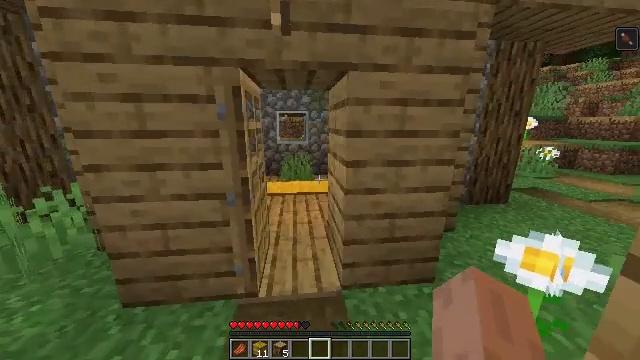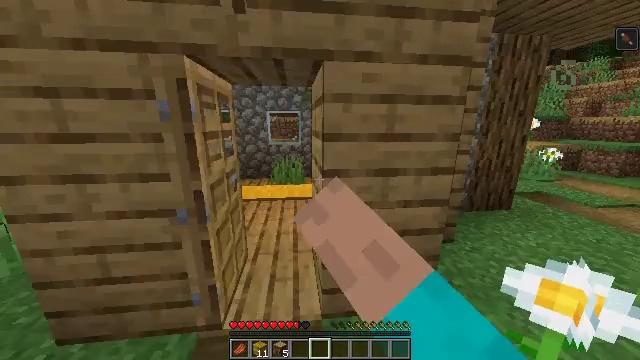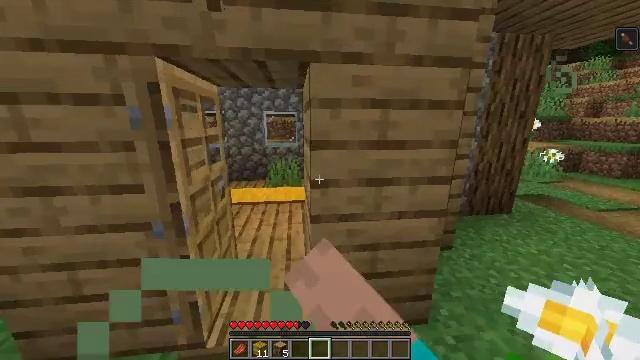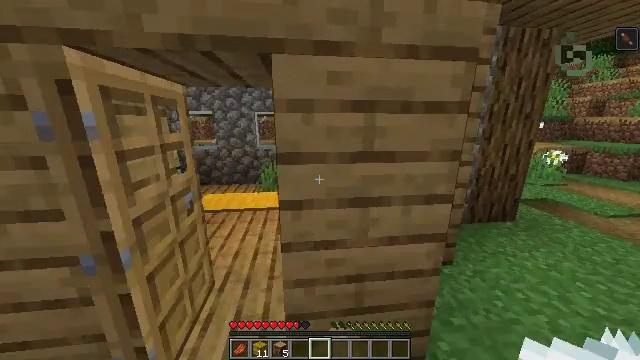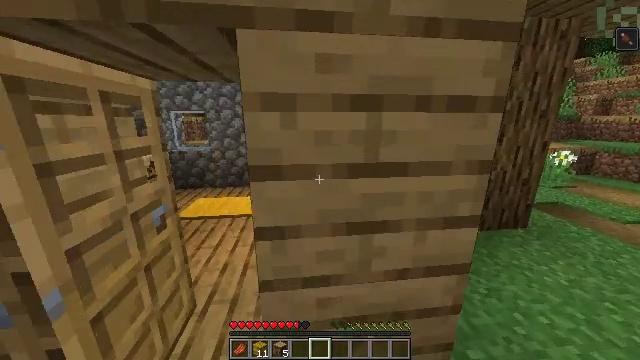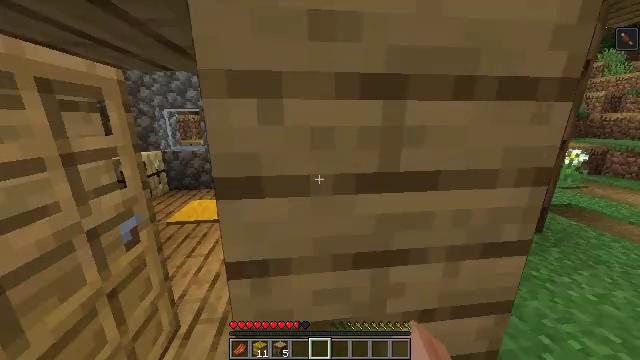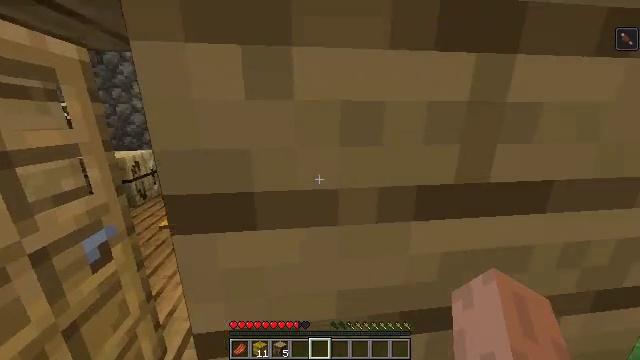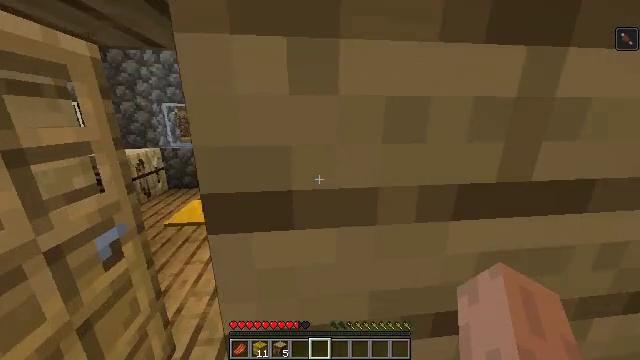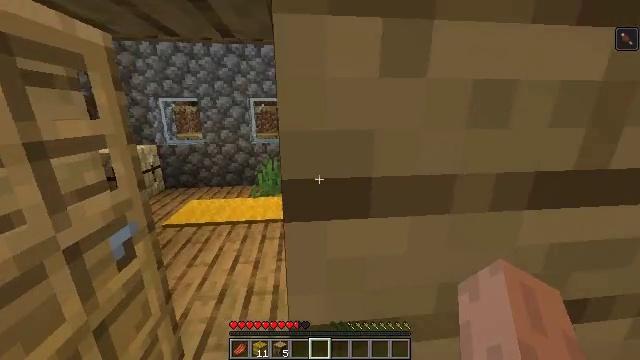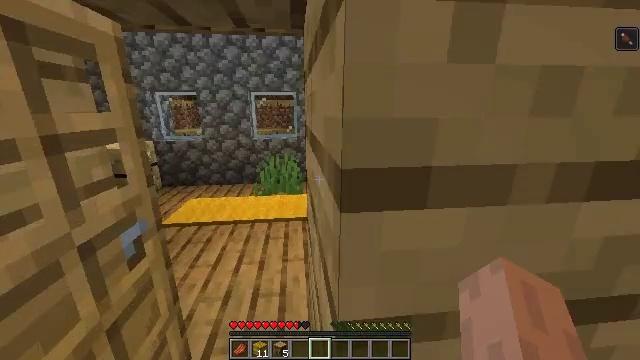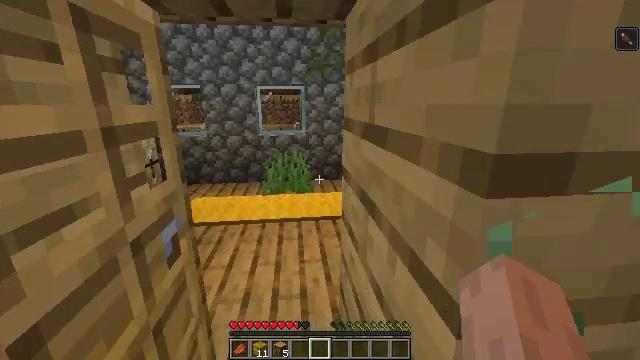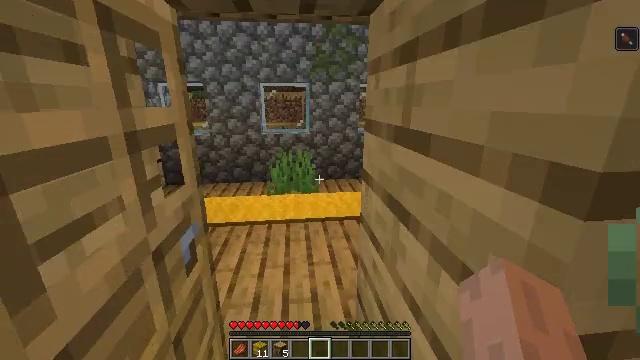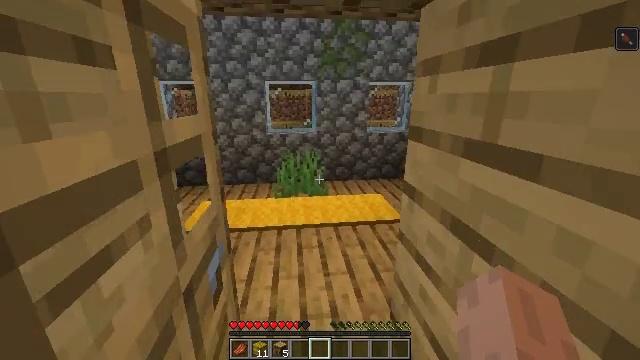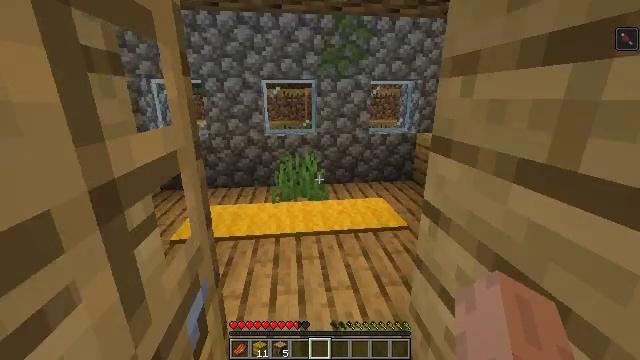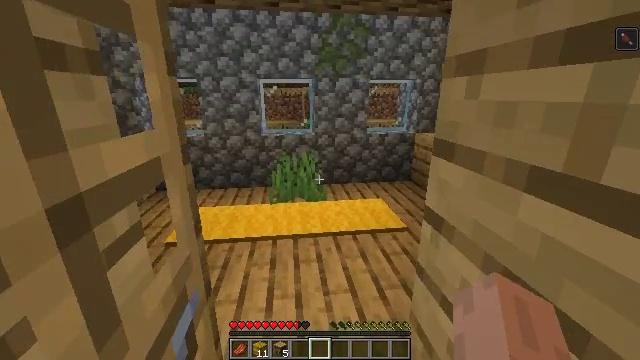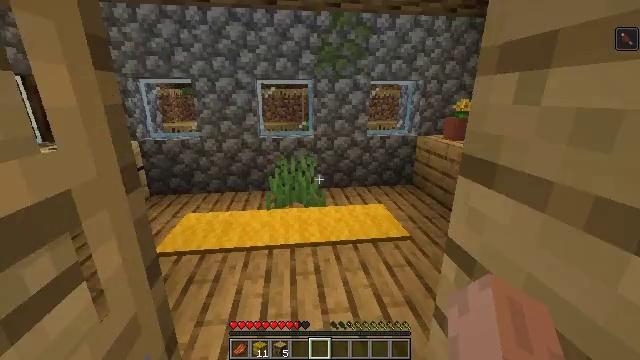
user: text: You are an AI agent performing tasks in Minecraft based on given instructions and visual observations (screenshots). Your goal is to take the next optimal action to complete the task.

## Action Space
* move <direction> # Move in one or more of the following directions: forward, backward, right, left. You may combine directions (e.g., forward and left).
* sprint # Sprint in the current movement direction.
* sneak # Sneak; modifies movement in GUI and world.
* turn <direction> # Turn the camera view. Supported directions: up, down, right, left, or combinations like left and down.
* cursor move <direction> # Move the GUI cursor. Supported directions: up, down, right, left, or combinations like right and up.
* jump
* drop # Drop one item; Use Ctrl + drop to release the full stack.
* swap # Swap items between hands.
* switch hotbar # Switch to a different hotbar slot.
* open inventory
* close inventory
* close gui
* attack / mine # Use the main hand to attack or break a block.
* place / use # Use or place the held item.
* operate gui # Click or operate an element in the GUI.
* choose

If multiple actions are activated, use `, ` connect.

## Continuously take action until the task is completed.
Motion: motion action
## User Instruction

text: Get the fletching table back into the inventory.
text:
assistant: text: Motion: move forward and move right, sprint, use / place
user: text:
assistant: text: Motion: move forward and move right, sprint, use / place
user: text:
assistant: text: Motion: move forward, sprint
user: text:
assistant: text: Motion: move forward, sprint
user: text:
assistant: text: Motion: move forward, sprint
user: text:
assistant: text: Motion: move forward and move left, sprint
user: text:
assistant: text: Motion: move forward and move left, sprint
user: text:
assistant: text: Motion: move forward and move left, sprint
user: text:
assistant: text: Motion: move forward and move left, sprint
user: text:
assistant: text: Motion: move forward and move left, sprint
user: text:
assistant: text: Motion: move forward and move left, sprint
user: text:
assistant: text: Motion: move forward and move left, sprint
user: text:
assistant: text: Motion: move forward, sprint
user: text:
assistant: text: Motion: move forward, sprint
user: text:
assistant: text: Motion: move forward, sprint
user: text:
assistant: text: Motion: move forward, sprint
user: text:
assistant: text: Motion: move forward, sprint
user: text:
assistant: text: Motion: move forward, sprint, turn left and down
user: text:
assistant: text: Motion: move forward, sprint, turn left and down
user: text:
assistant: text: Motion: move forward, sprint, turn left and down
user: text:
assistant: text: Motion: move forward, turn left
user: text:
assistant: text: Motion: move forward, turn left
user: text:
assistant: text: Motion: move forward, turn left
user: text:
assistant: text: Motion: turn left
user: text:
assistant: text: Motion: no_op
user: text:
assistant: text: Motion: turn left
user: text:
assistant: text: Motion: turn left
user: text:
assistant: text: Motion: no_op
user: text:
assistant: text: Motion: no_op
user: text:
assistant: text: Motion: no_op